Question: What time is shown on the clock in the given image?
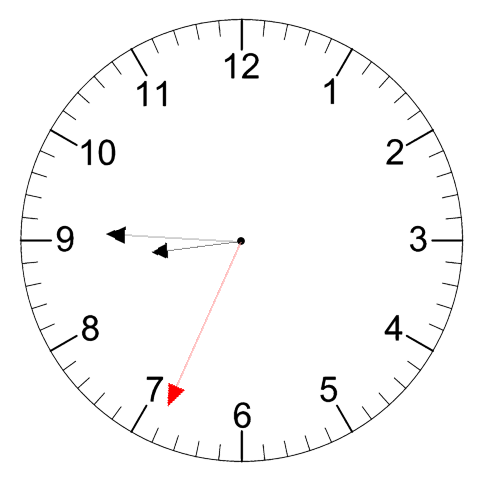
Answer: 08:45:34